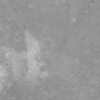
Label: not_dusty